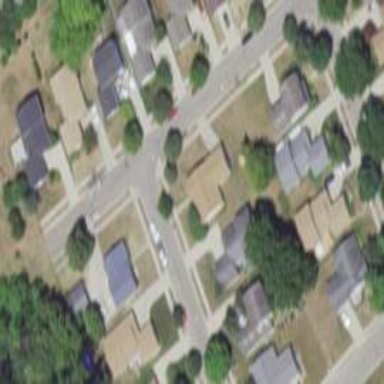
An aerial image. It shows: Sidewalk.